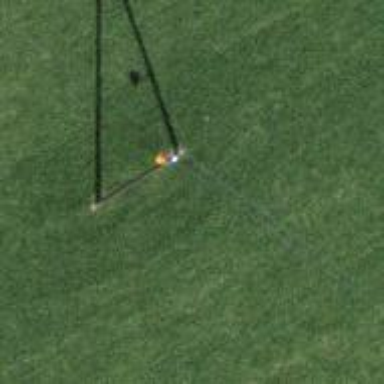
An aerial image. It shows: Aerial marker supported by pole.